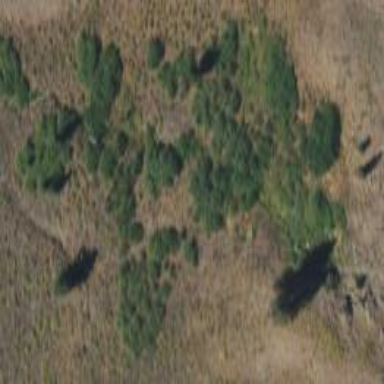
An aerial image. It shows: Wet meadow with wood vegetation.